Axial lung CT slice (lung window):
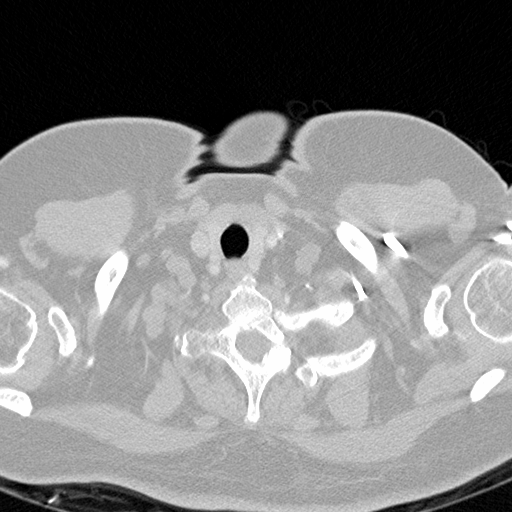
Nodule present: no